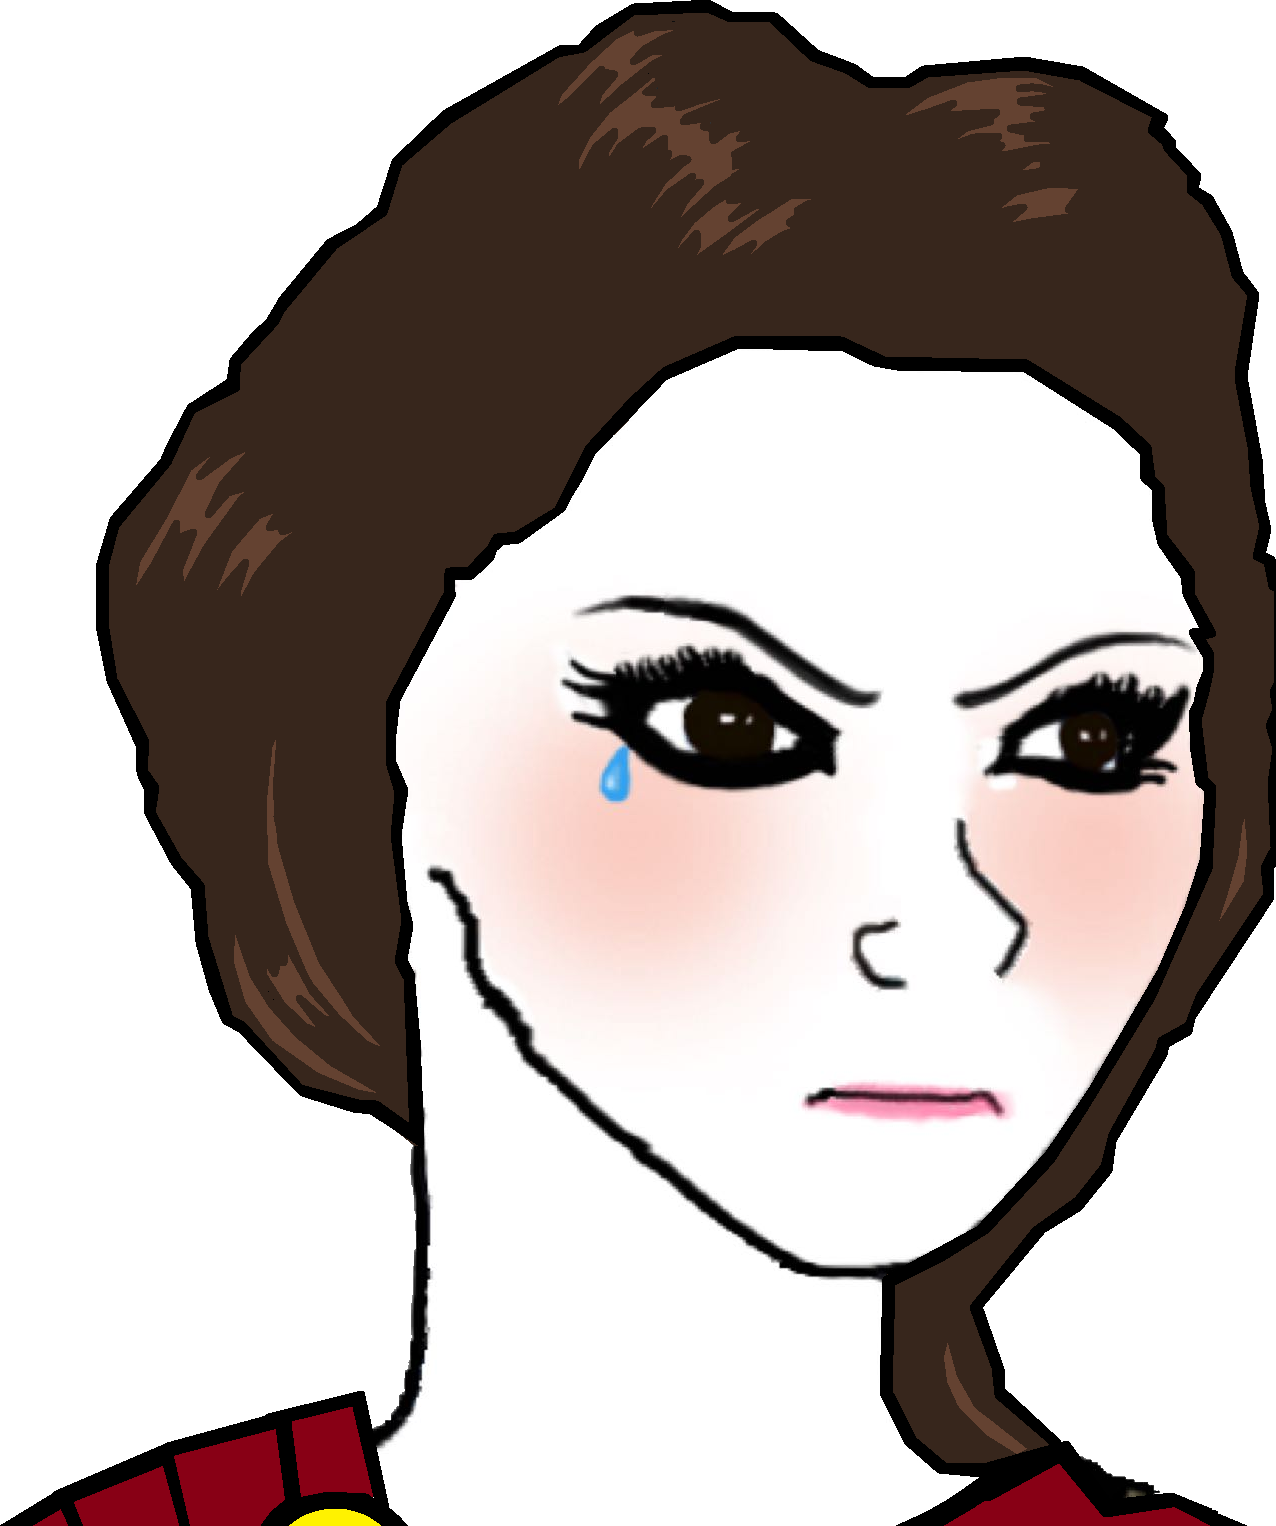
Label: 5_Abusive_Wife